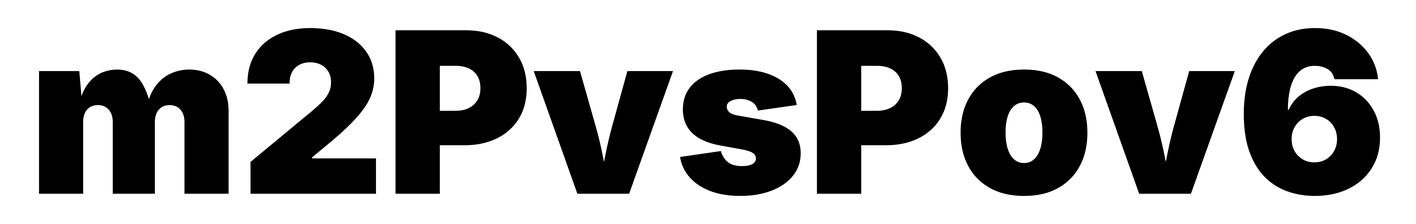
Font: Inter_Black